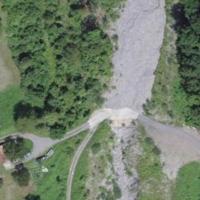
EUNIS habitat code: 44
Species observed at this site:
Teucrium scorodonia